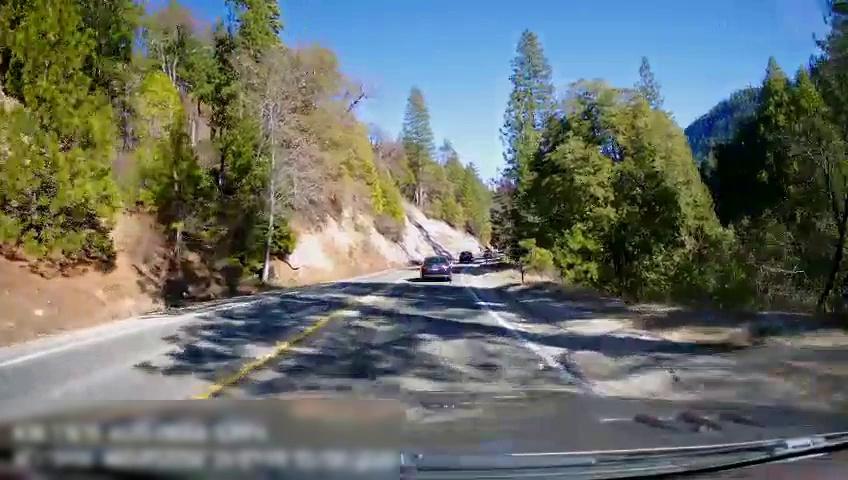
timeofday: Day
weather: Sunny
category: Drivable Space
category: Vehicles | Car
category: Vehicles | Car
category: Lanes | Opposite Lane
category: Lanes | Opposite Lane
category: Lanes | Current Lane